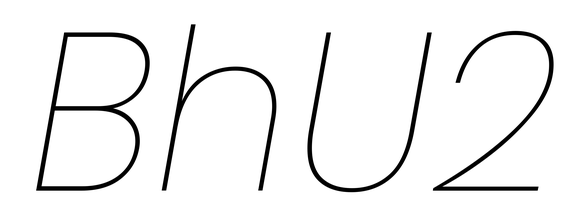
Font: Poppins-ThinItalic